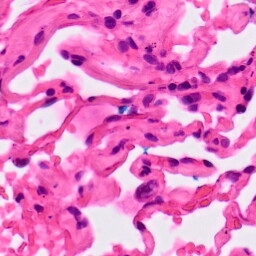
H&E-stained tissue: Lung